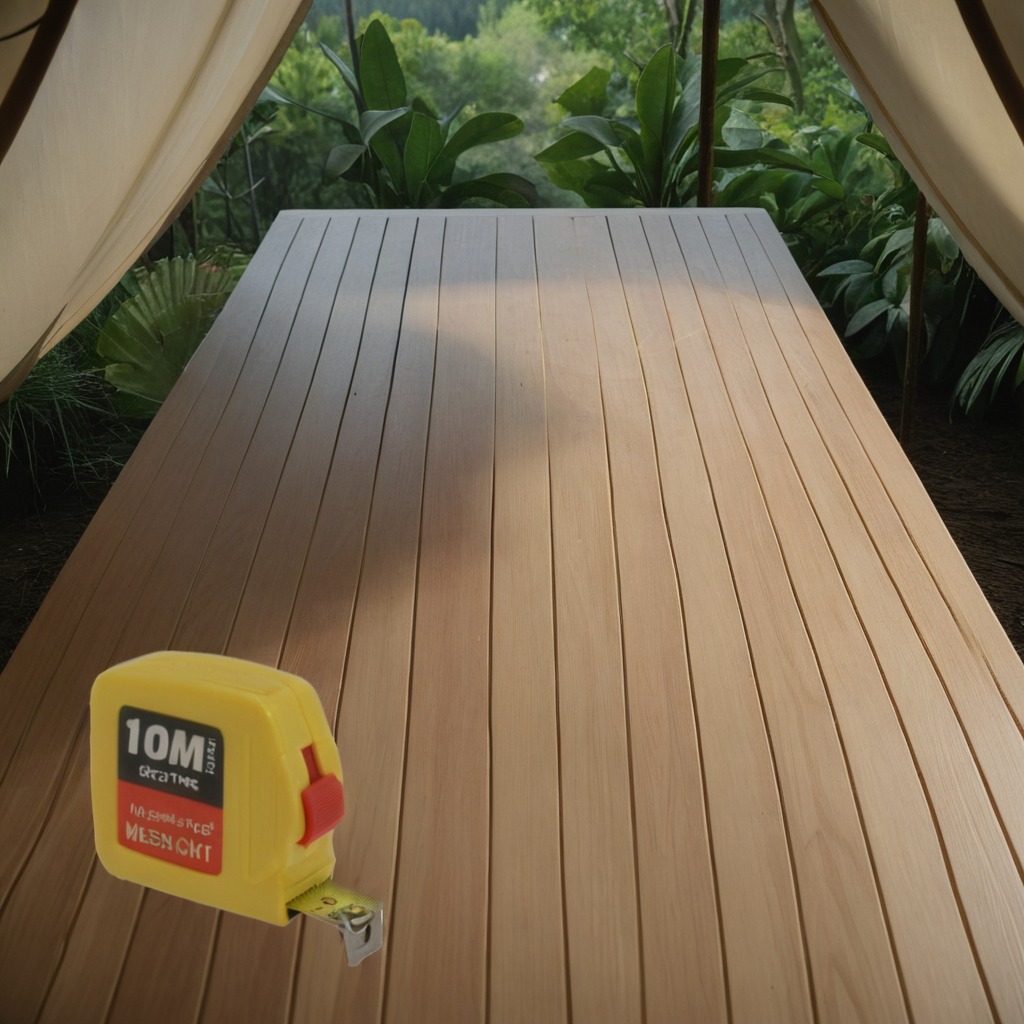
A measuring tape lies on a wooden table inside a jungle field workshop tent humid ambient light worn but